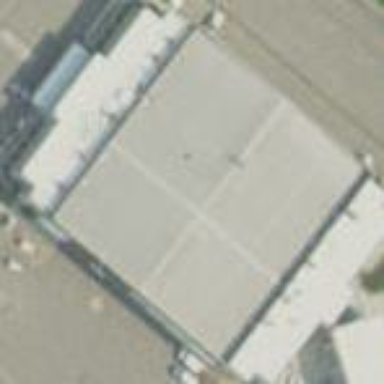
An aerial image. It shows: Building that is hangar at the airport.